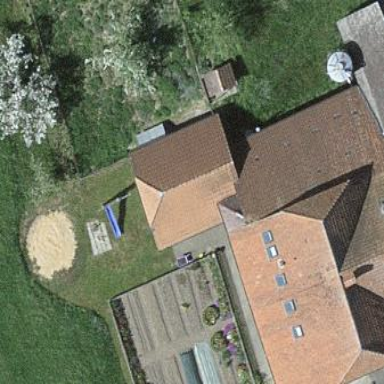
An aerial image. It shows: Shed.